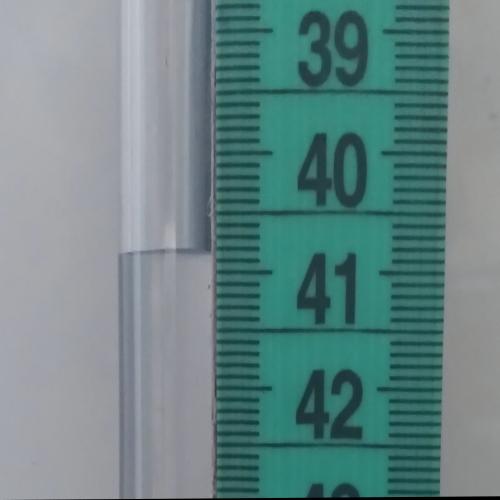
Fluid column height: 40.8 cm